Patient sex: M
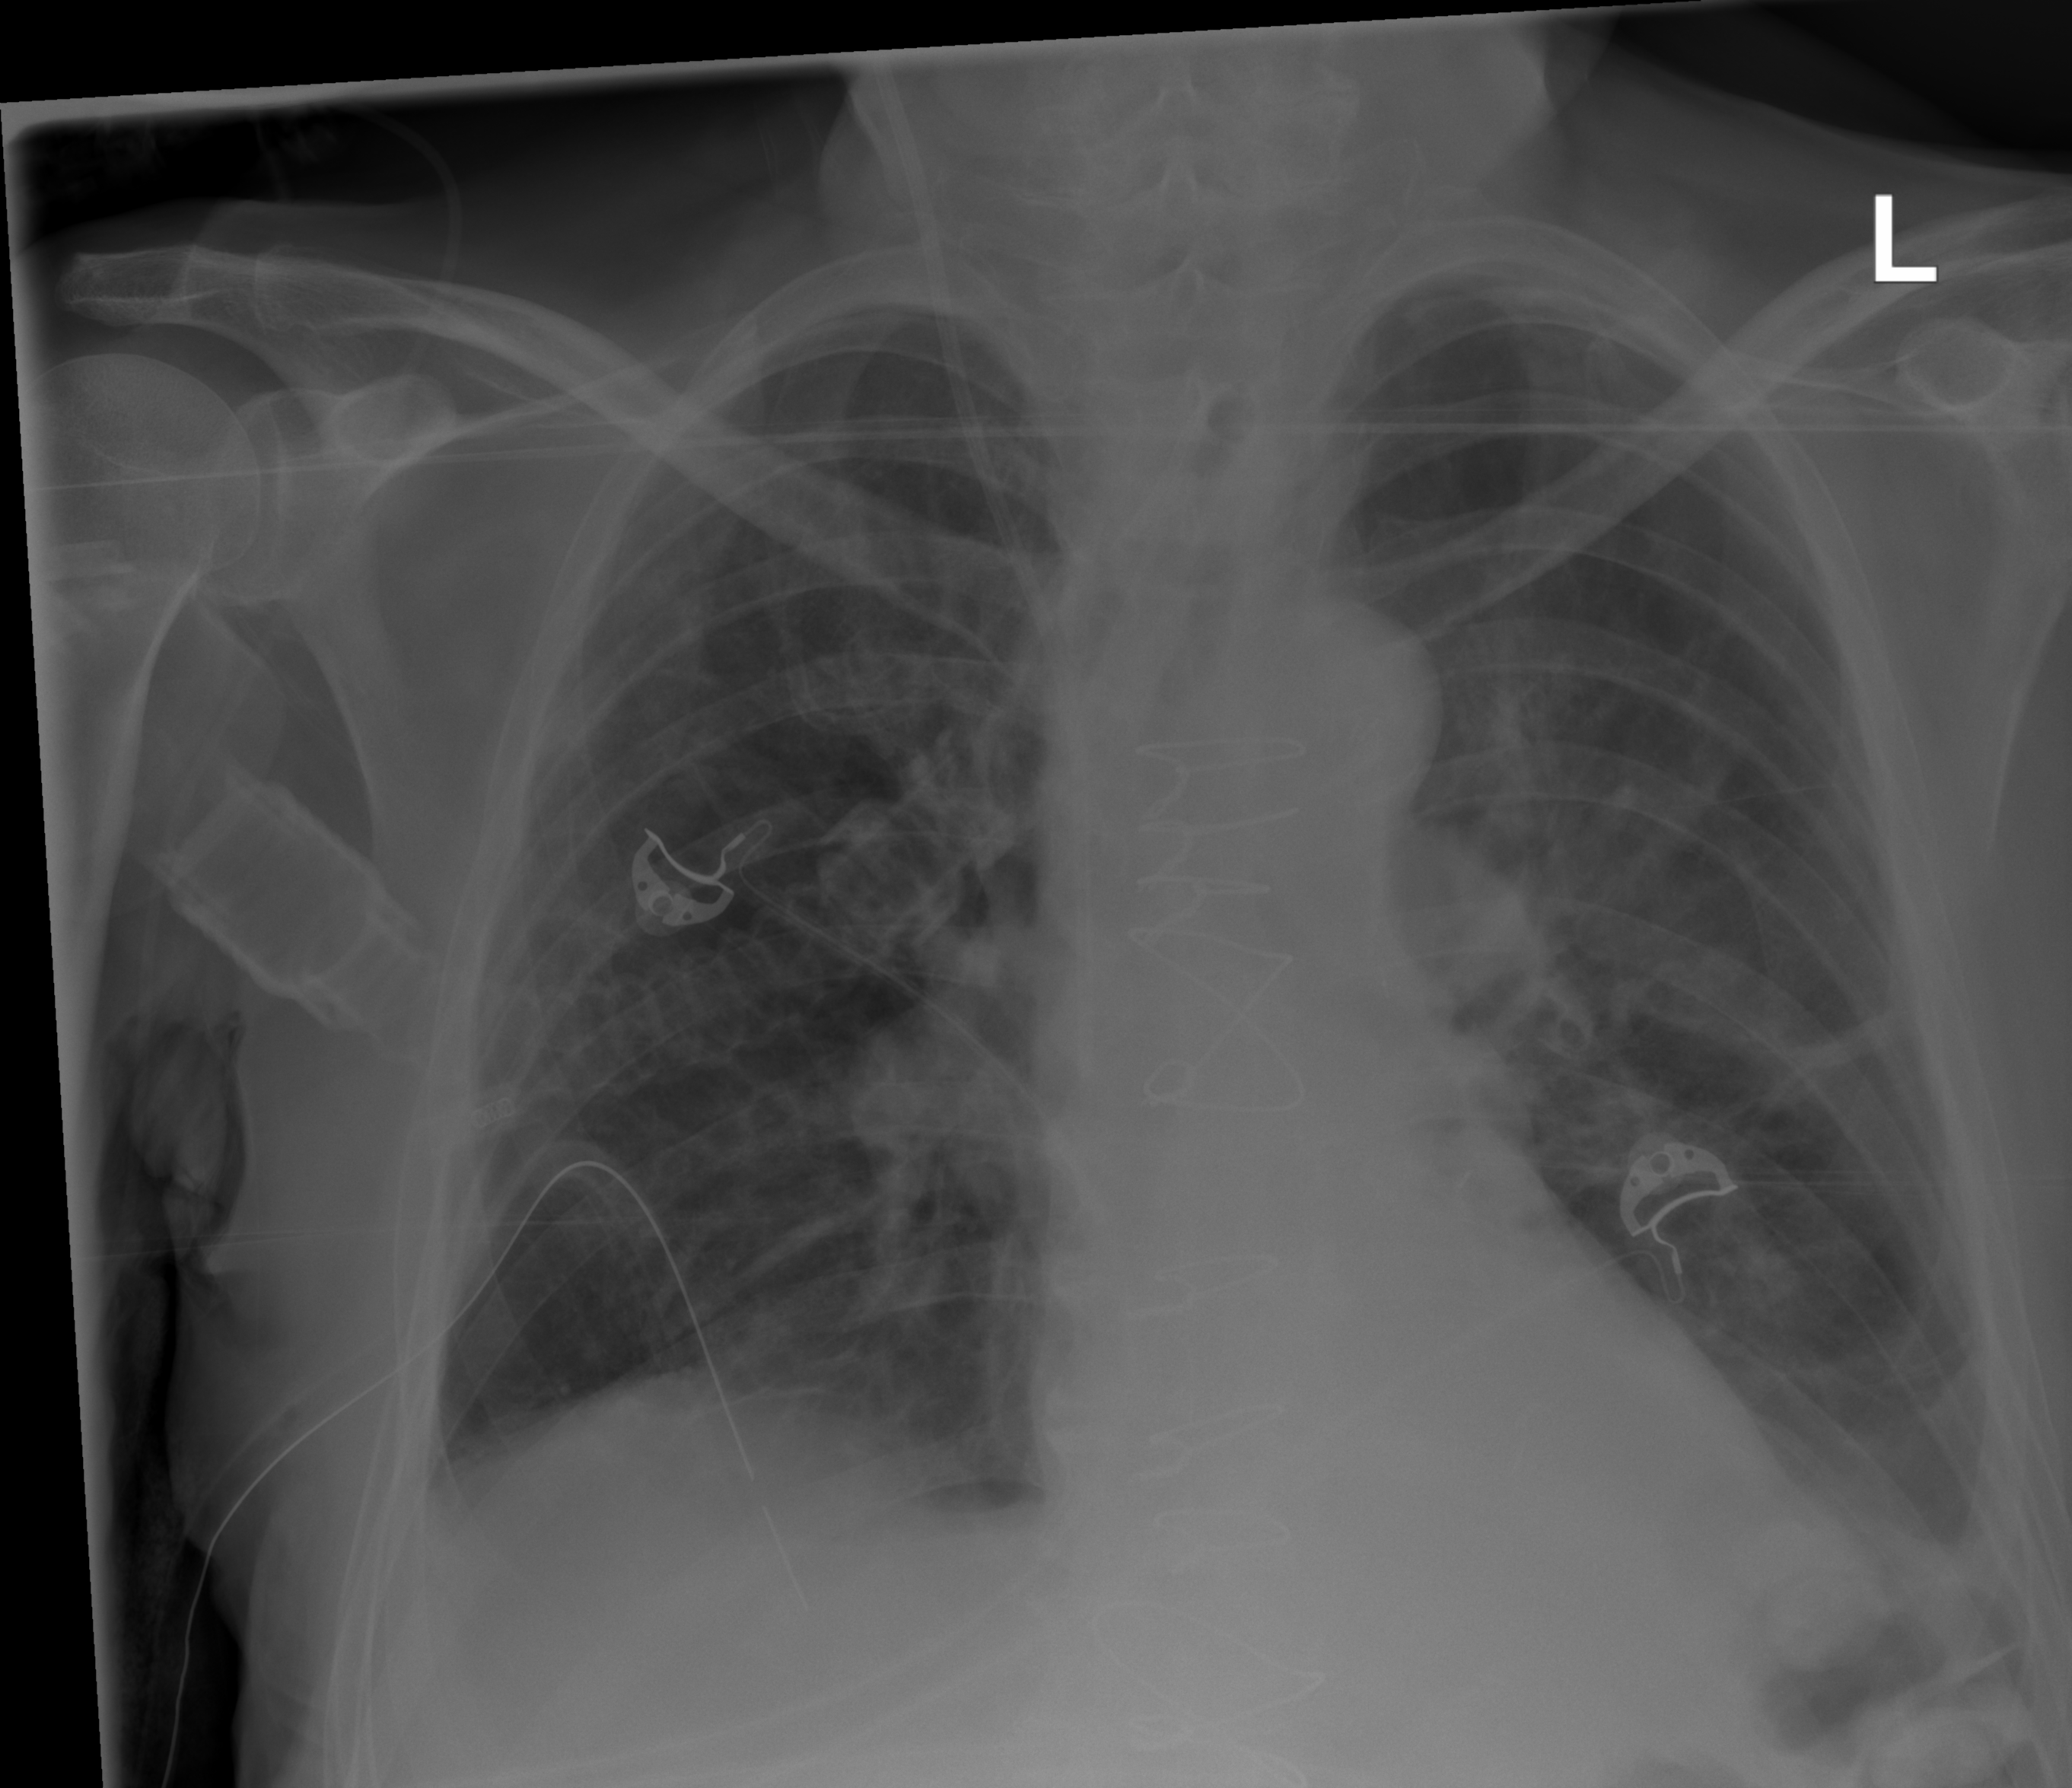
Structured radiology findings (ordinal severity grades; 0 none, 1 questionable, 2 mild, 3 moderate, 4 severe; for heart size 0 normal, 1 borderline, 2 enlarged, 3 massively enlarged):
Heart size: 2
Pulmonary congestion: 2
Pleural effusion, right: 0
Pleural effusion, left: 2
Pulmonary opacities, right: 2
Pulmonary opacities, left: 0
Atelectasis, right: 2
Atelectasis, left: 2